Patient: sex M, age 65
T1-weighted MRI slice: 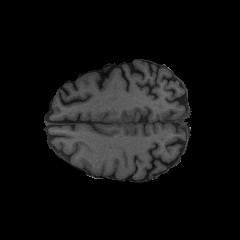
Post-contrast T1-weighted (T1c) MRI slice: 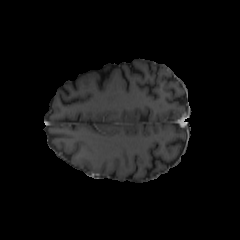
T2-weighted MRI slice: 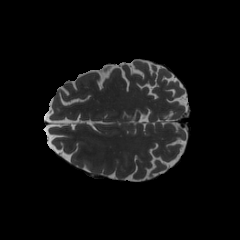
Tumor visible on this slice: no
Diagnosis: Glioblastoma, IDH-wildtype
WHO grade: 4